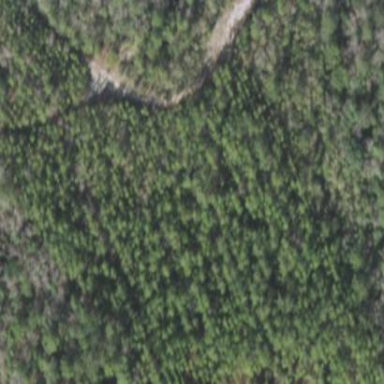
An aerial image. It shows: Forest dominated by needle-leaved trees.